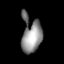
Tissue: lung
Cell type: Others
Senescence score: 0.2408
Nuclear area (px): 698
Mean DAPI intensity: 137.595